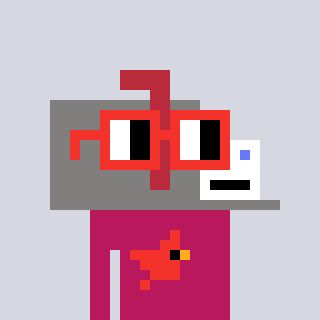
a pixel art character with square red glasses, a mailbox-shaped head and a darkpink-colored body on a cool background